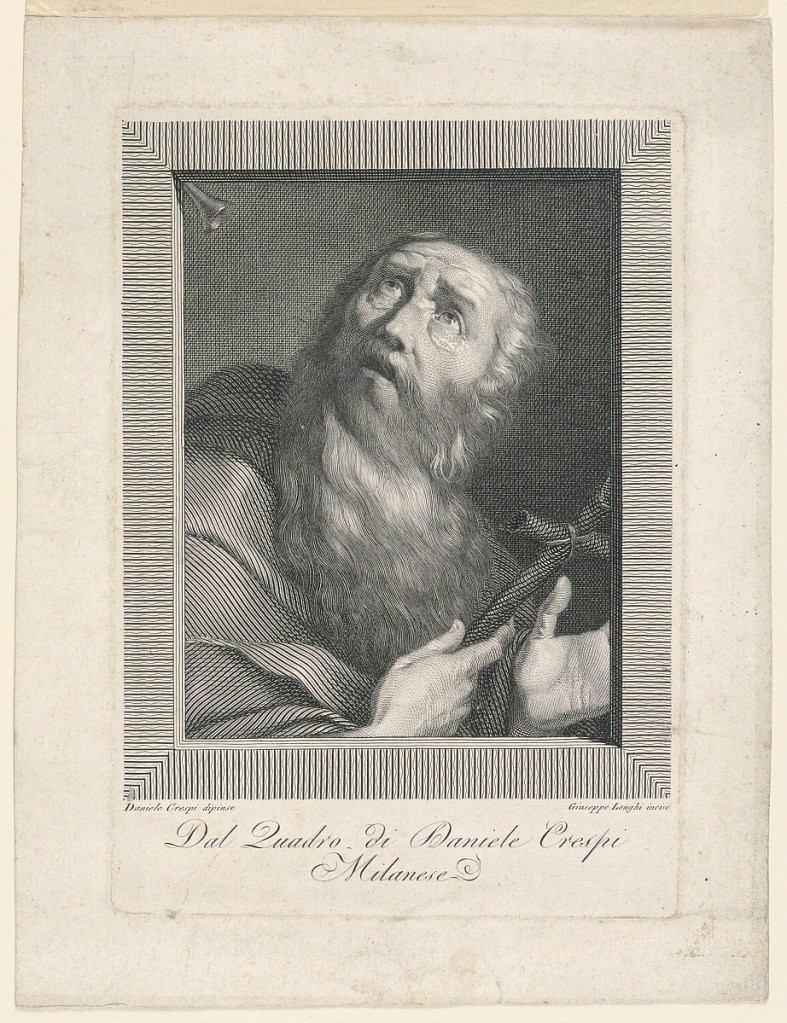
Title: Saint Jerome
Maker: Giuseppe Longhi, Italian, 1766–1831
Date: ca. 1800
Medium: Engraving on paper
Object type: Print
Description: Half-length figure seen looking up, left, holding a cross in his right hand. A trumpet, upper left, signifies the voice of God.